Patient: sex M, age 52
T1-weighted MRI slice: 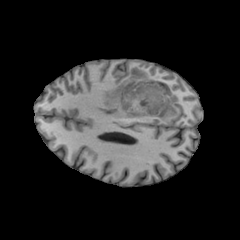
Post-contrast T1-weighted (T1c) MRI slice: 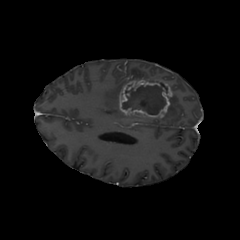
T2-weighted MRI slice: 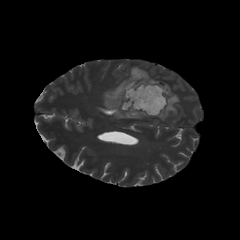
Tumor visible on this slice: yes
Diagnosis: Glioblastoma, IDH-wildtype
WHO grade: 4